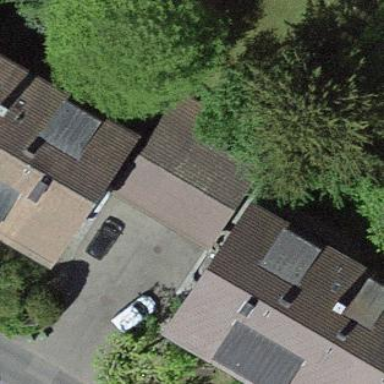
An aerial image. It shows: Group of garages.